Question: I need to save profile searches and allow the user to click them instead of typing the email address again. I am putting the most recent search at the top of the list and trying to not let them duplicate. For some reason It works the first few clicks then duplicates them. Can anyone suggest cleaner and more correct code to achieve this?

If you click on a recent email it will search that one and move it to the top. For some reason sometimes it leaves a copy at the bottom and sometimes it works okay.
'''
@implementation Search
{
bool badInfo;
bool first;
bool second;
bool third;
bool fourth;
bool fifth;
NSInteger success;
NSString *firstemail;
NSString *secondemail;
NSString *thirdemail;
NSString *fourthemail;
NSString *fifthemail;
NSString *searchEmail;
}
- (void) viewWillAppear:(BOOL)animated {
[super viewWillAppear:YES];
NSUserDefaults *defaults = [NSUserDefaults standardUserDefaults];
firstemail = [defaults objectForKey:@"firstemail"];
secondemail = [defaults objectForKey:@"secondemail"];
thirdemail = [defaults objectForKey:@"thirdemail"];
fourthemail = [defaults objectForKey:@"fourthemail"];
fifthemail = [defaults objectForKey:@"fifthemail"];
_recentEmailOne.enabled = NO;
_recentEmailTwo.enabled = NO;
_recentEmailThree.enabled = NO;
_recentEmailFour.enabled = NO;
_recentEmailFive.enabled = NO;
if (firstemail) {
_recentEmailOne.enabled = YES;
[_recentEmailOne setTitle:firstemail forState:UIControlStateNormal];
}
if (secondemail) {
_recentEmailTwo.enabled = YES;
[_recentEmailTwo setTitle:secondemail forState:UIControlStateNormal];
}
if (thirdemail) {
_recentEmailThree.enabled = YES;
[_recentEmailThree setTitle:thirdemail forState:UIControlStateNormal];
}
if (fourthemail) {
_recentEmailFour.enabled = YES;
[_recentEmailFour setTitle:fourthemail forState:UIControlStateNormal];
}
if (fifthemail) {
_recentEmailFive.enabled = YES;
[_recentEmailFive setTitle:fifthemail forState:UIControlStateNormal];
}
_emailInput.text = @"";
_emailInput.delegate = self;
}
- (void)viewDidLoad
{
[super viewDidLoad];
// Do any additional setup after loading the view.
}
- (IBAction)emailOne:(id)sender {
searchEmail = firstemail;
[self doSearch];
}
- (IBAction)emailTwo:(id)sender {
searchEmail = secondemail;
[self doSearch];
}
- (IBAction)emailThree:(id)sender {
searchEmail = thirdemail;
[self doSearch];
}
- (IBAction)emailFour:(id)sender {
searchEmail = fourthemail;
[self doSearch];
}
- (IBAction)emailFive:(id)sender {
searchEmail = fifthemail;
[self doSearch];
}
'''
And in the search results where I save the information. This is where the problem must be.
'''
//save data
NSUserDefaults *defaults = [NSUserDefaults standardUserDefaults];
[defaults setObject:searchEmail forKey:@"firstemail"];
if (fifthemail) {
if ([fifthemail isEqualToString:searchEmail]) {
fifthemail = nil;
} else {
fifth = YES;
}
}
if (fourthemail) {
if ([fourthemail isEqualToString:searchEmail]) {
fourthemail = nil;
} else {
fourth = YES;
}
}
if (thirdemail) {
if ([thirdemail isEqualToString:searchEmail]) {
thirdemail = nil;
} else {
third = YES;
}
}
if (secondemail) {
if ([secondemail isEqualToString:searchEmail]) {
secondemail = nil;
} else {
second = YES;
}
}
if (firstemail) {
if ([firstemail isEqualToString:searchEmail]) {
firstemail = nil;
} else {
first = YES;
}
}
if (first) {
[defaults setObject:firstemail forKey:@"secondemail"];
} else if (second) {
[defaults setObject:secondemail forKey:@"secondemail"];
second = NO;
}
if (second) {
[defaults setObject:secondemail forKey:@"thirdemail"];
} else if (third) {
[defaults setObject:thirdemail forKey:@"thirdemail"];
third = NO;
} else if (fourth) {
[defaults setObject:fourthemail forKey:@"thirdemail"];
fourth = NO;
}
if (third) {
[defaults setObject:thirdemail forKey:@"fourthemail"];
} else if (fourth) {
[defaults setObject:fourthemail forKey:@"fourthemail"];
fourth = NO;
} else if (fifth) {
[defaults setObject:fifthemail forKey:@"fourthemail"];
fifth = NO;
}
if (fourth) {
[defaults setObject:fourthemail forKey:@"fifthemail"];
} else if (fifth) {
[defaults setObject:fifthemail forKey:@"fifthemail"];
}
if (success == 1) // good login
{
NSLog(@"Login Success");
[defaults setObject:searchEmail forKey:@"searchemail"];
[defaults synchronize];
[self performSegueWithIdentifier:@"viewprofile" sender:self];
} else if (success == 2) {
NSLog(@"profile not found");
[defaults setObject:searchEmail forKey:@"searchemail"];
[defaults synchronize];
[self performSegueWithIdentifier:@"notfound" sender:self];
} else {
NSLog(@"bad information entered");
NSString *error_msg = (NSString *) [jsonData objectForKey:@"message"];
[self alertStatus:error_msg :@"Search Failed!"];
}
'''
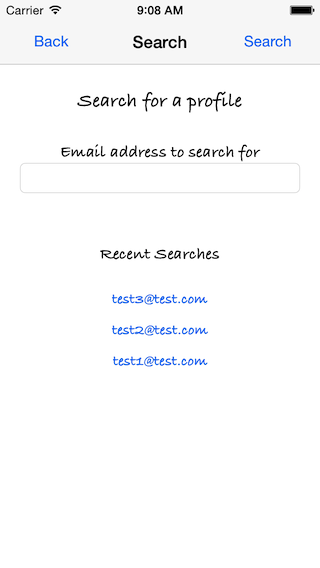
Answer: The most naive approach (well not counting yours) is something like this:
'''
// Replace newString if found, insert new into top
int match = -1;
int index = 0;
for(NSString * string in historyArray)
{
if([newString isEqualToString:string])
{
match = index;
break;
}
index++;
}
if(match != -1)
[historyArray removeObjectAtIndex:index];
[historyArray insertObject:newString atIndex:0];
'''
If you then want to limit the size of the history something like this works after the above code:
'''
if(historyArray.count > kSearchHistorySize)
[historyArray removeLastObject];
'''
The above only works if you add one string at a time, otherwise replace the 'if' with 'while' perhaps.